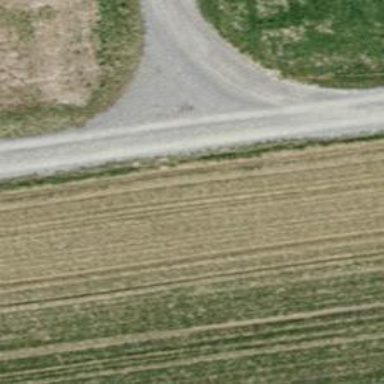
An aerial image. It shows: Track with grade2 pebblestone surface.